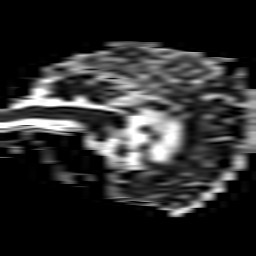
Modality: ADC
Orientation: sagittal
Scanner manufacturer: philips
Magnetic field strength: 3 T
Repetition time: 4.011 s
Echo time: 0.06104 s